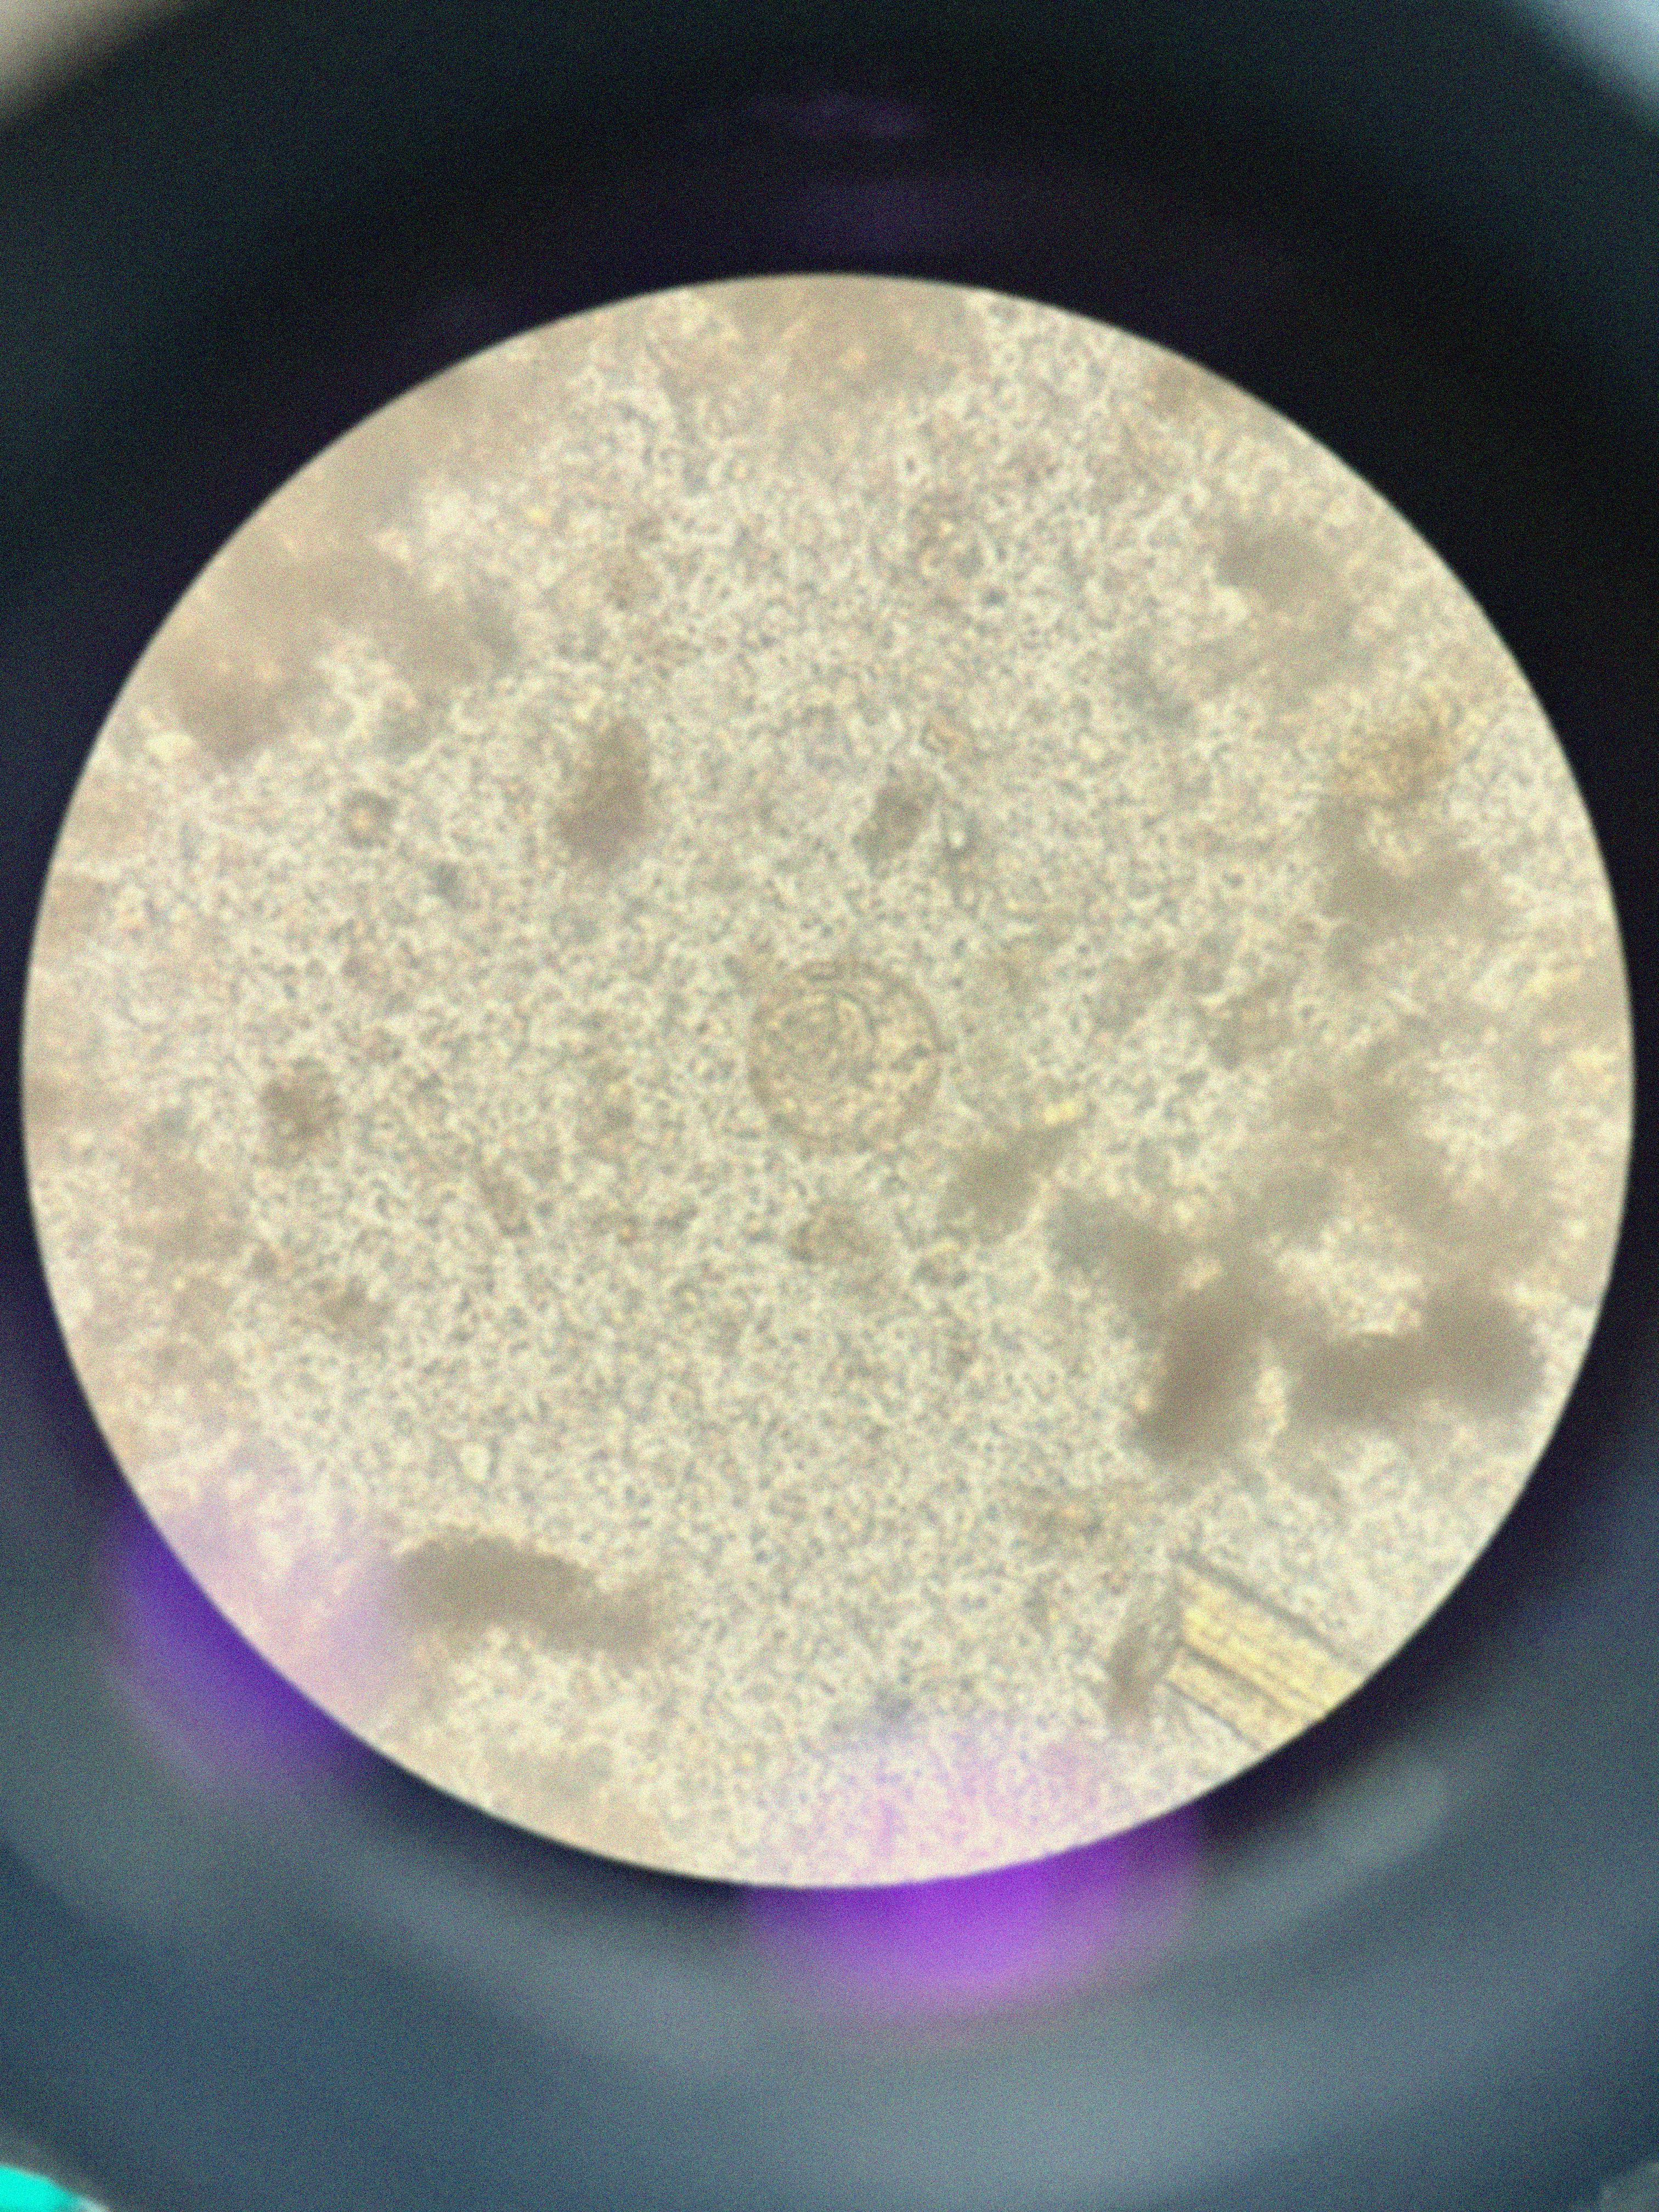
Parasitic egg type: Hymenolepis diminuta